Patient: sex F, age 26
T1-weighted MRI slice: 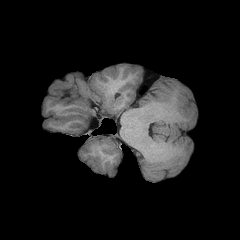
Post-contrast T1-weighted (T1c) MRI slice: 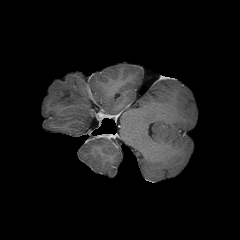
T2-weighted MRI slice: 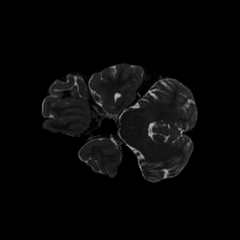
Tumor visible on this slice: no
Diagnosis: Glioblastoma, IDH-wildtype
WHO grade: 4